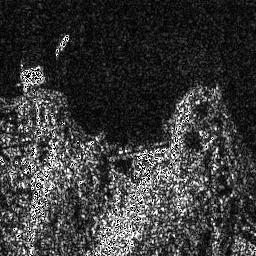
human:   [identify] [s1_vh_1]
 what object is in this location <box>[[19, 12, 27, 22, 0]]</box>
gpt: <ref>1 medium ship at the top left</ref>